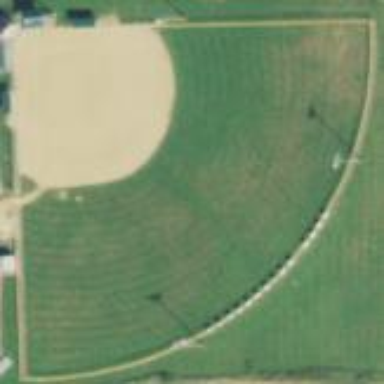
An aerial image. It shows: Baseball pitch for leisure land activities.